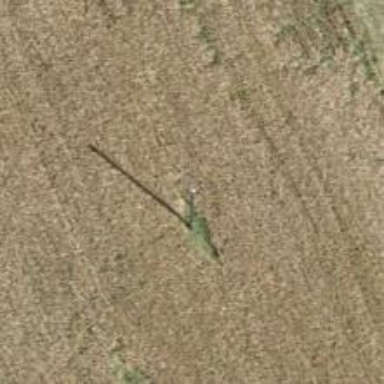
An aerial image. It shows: Power pole.